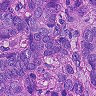
Metastatic tissue present: yes